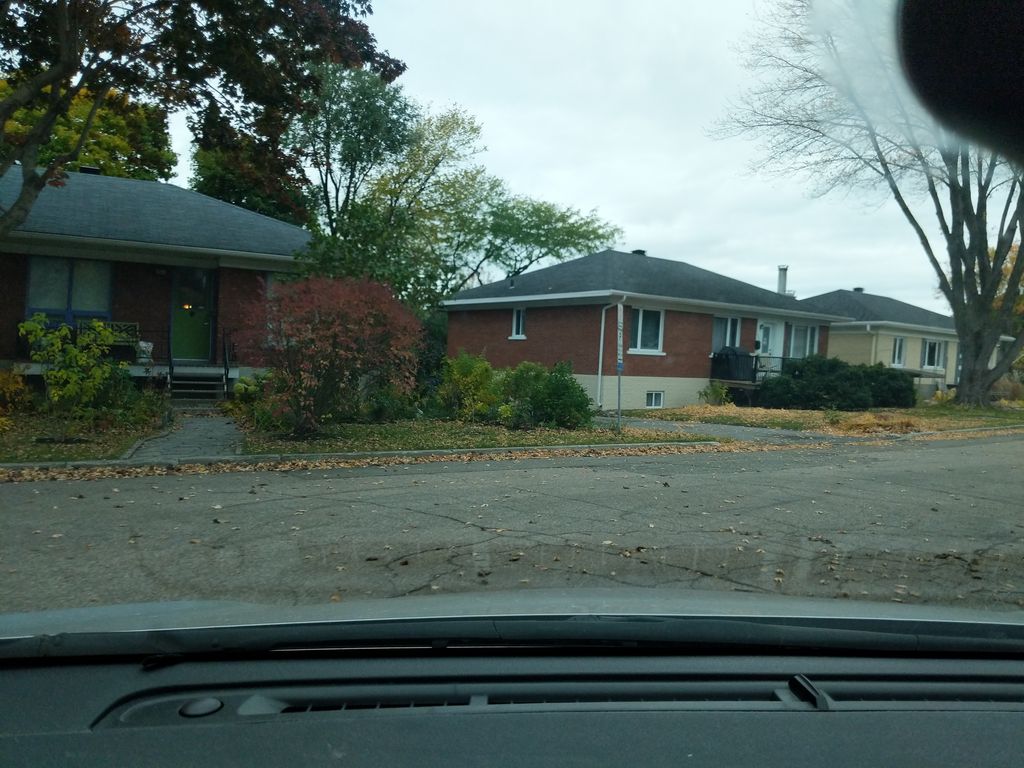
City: quebec_city